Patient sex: M
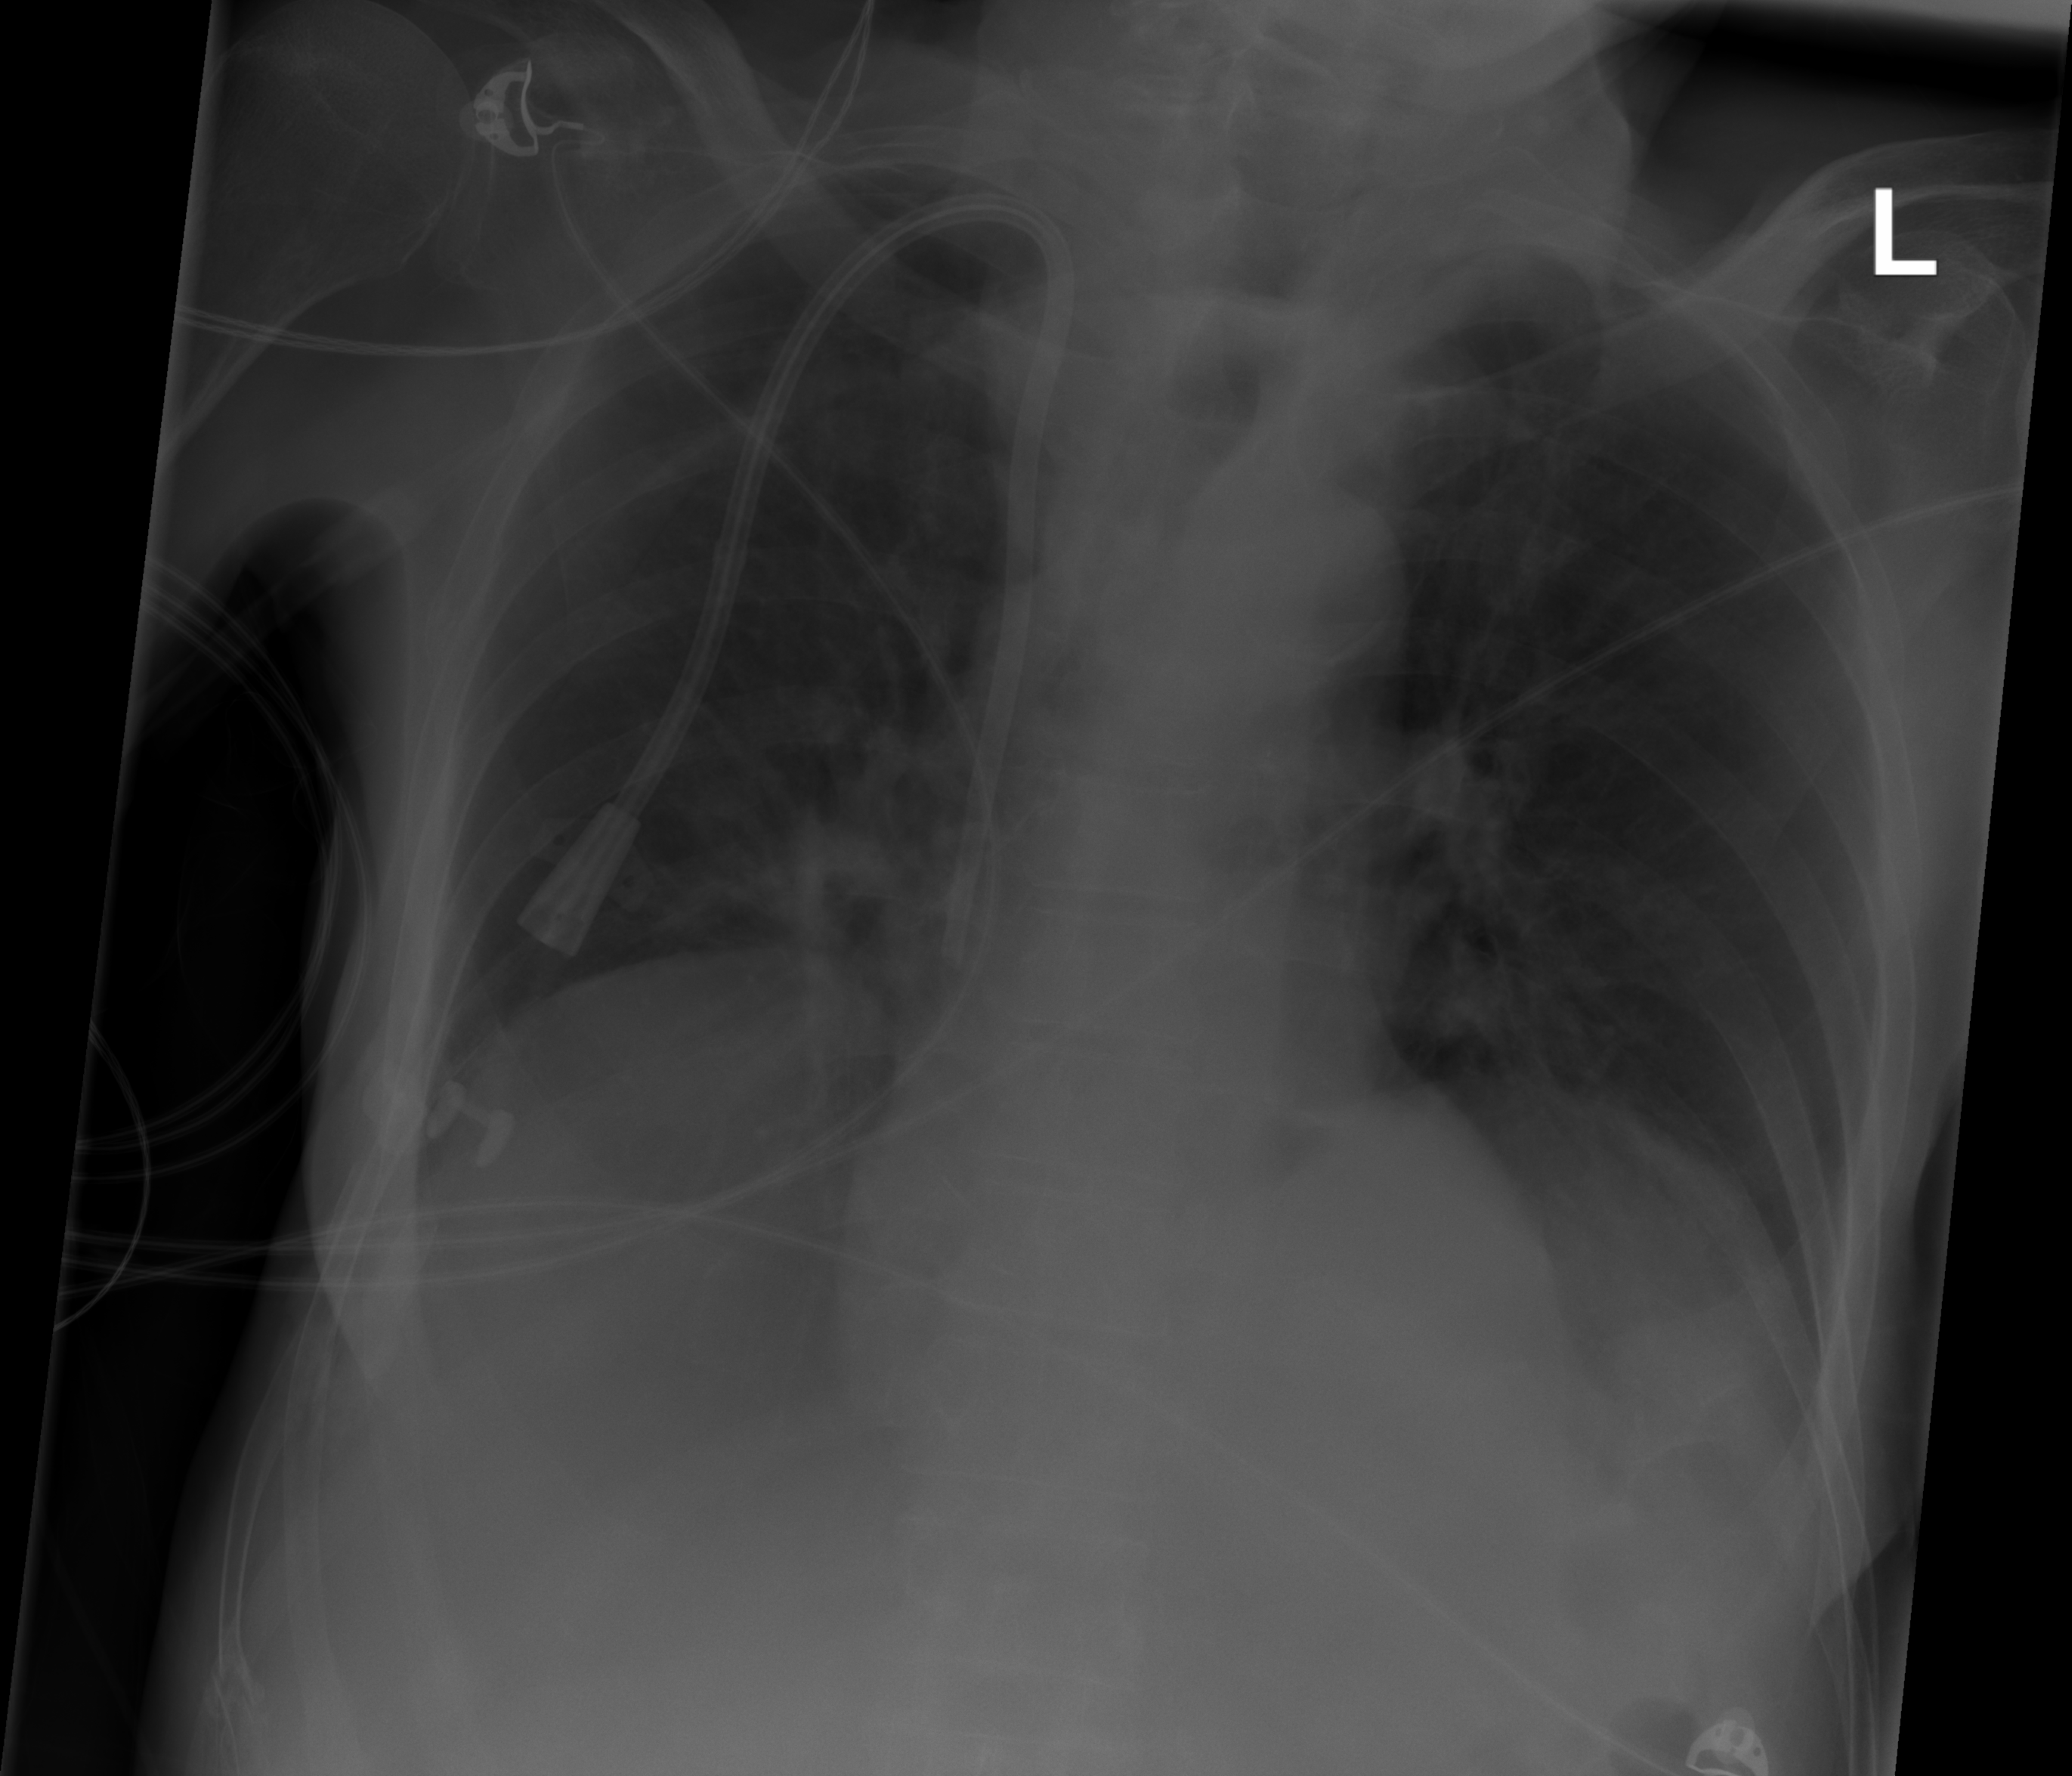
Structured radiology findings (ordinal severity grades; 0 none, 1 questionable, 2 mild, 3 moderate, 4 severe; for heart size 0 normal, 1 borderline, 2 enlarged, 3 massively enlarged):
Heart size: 0
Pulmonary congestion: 0
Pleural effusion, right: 0
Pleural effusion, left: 0
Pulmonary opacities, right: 0
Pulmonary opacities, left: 0
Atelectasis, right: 0
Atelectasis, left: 2